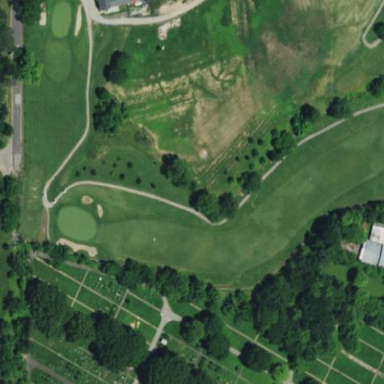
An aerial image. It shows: Grassy area serving as fairway for golf.